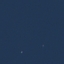
Land use / land cover: SeaLake